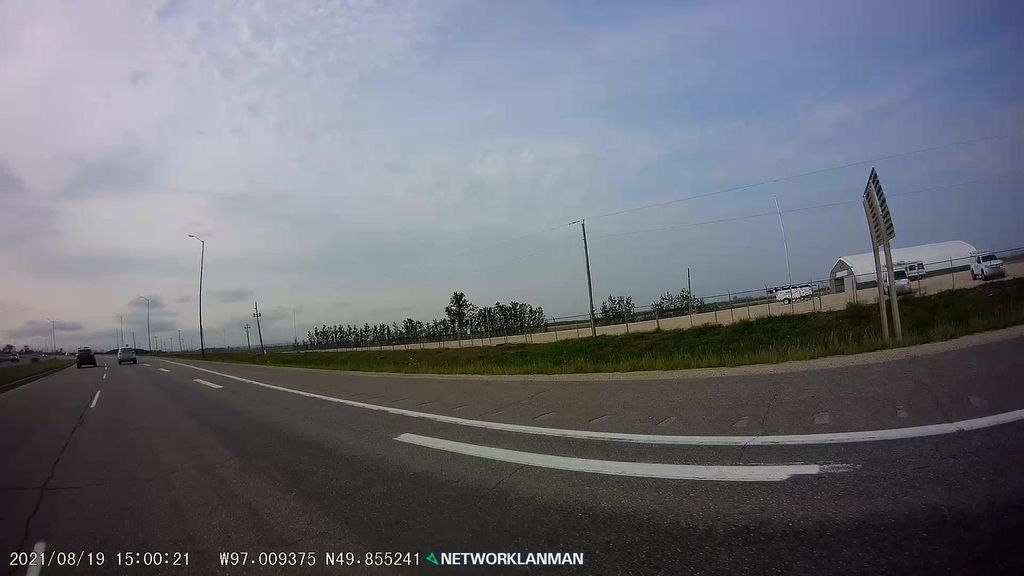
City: winnipeg